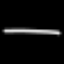
Label: line